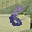
Label: 6